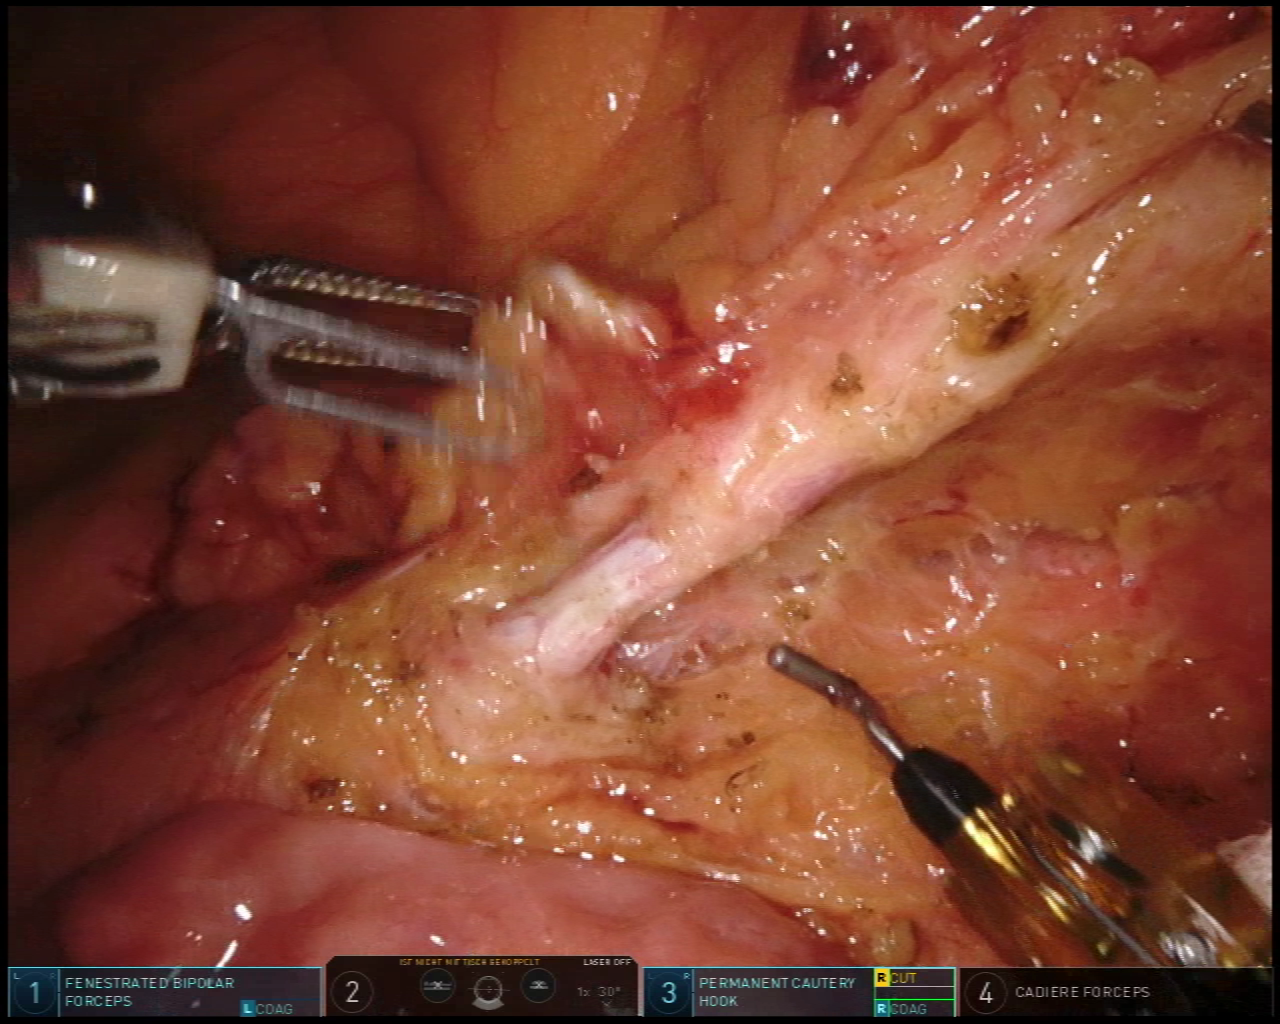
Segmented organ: inferior_mesenteric_artery
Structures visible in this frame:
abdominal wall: no
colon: no
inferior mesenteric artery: yes
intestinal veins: no
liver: no
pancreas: no
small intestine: yes
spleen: no
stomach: no
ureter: no
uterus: no
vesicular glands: no